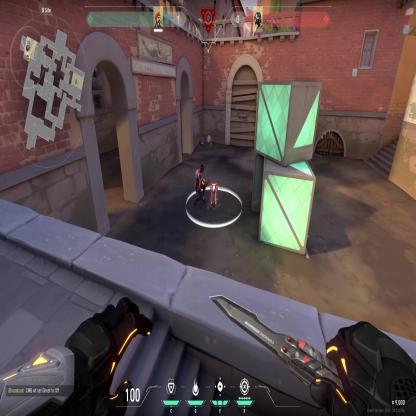
Label: planted spike ; enemy